Aerial crown-view tile of a tropical tree (Barro Colorado Island, Panama), acquired 20250715:
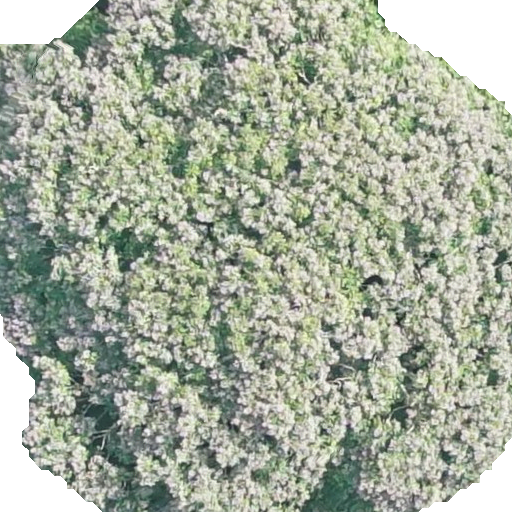
Species: Dipteryx oleifera
GBIF accepted scientific name: Dipteryx oleifera
Crown area: 419.191 m²